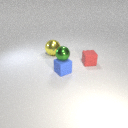
small blue rubber cube to the right of large yellow metal sphere